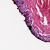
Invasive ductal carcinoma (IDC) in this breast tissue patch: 0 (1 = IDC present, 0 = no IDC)